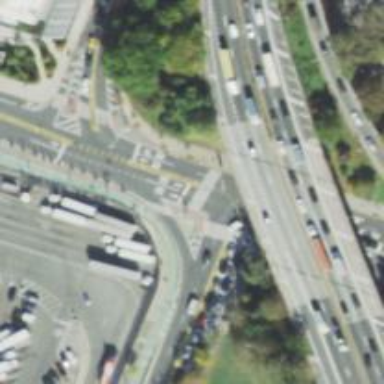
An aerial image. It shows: Footway on traffic island with asphalt surface.